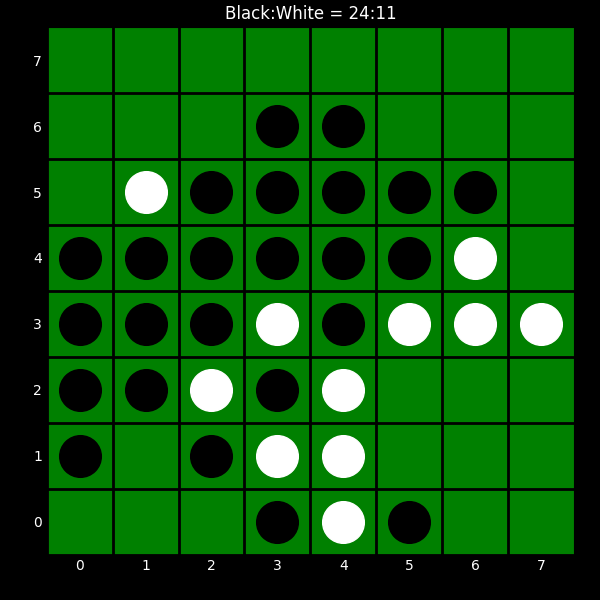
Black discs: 24
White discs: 11